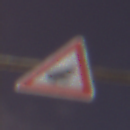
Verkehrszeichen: AmphibienwanderungLinks
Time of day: Night
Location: Outdoor (Urban)
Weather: PartlyCloudy
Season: NotSpecified
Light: Natural